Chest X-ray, AP view. Patient: 48 years old, sex M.
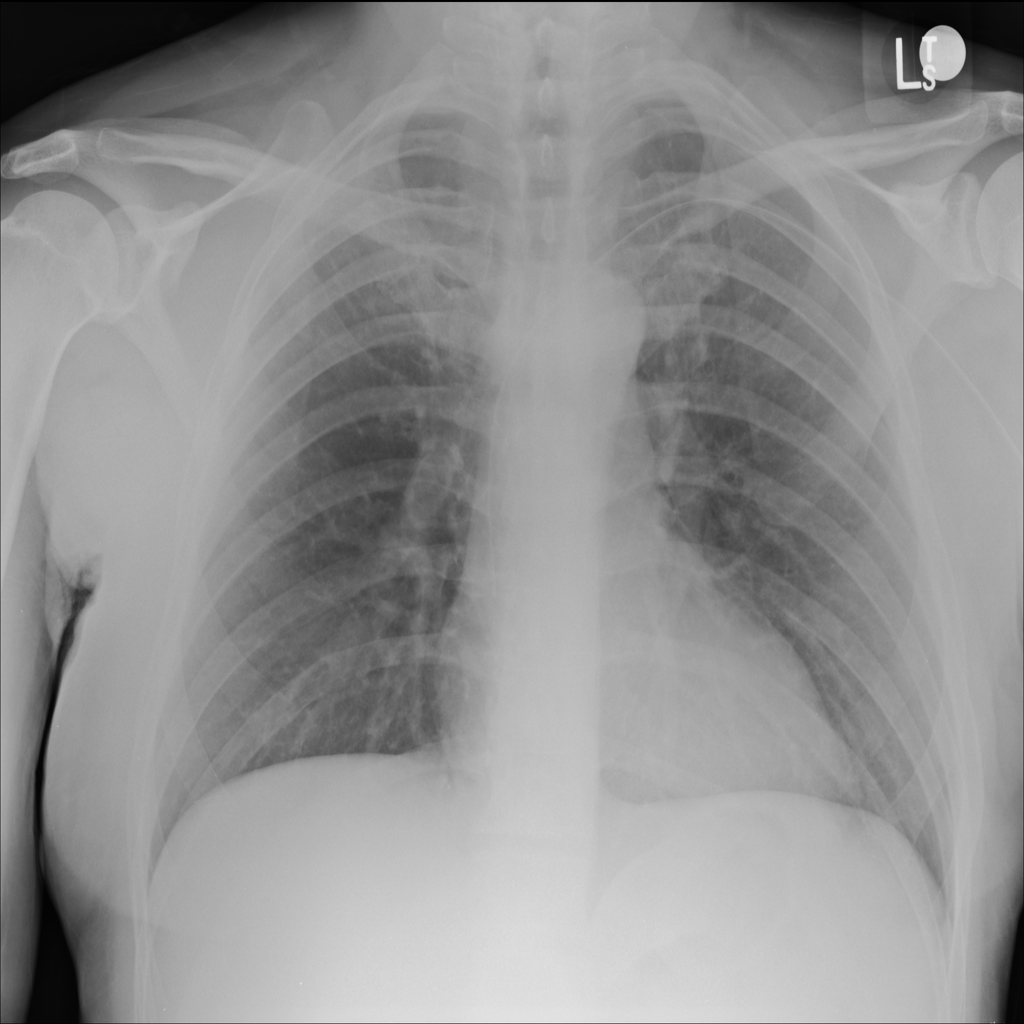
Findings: No Finding